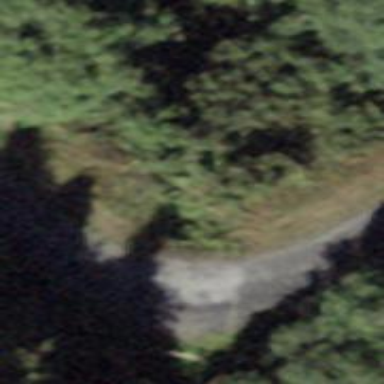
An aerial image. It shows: Culvert tunnel.